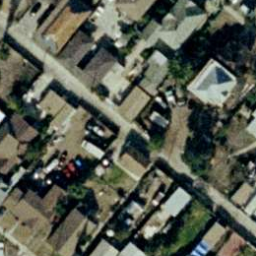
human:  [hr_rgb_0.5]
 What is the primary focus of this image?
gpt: dense residential